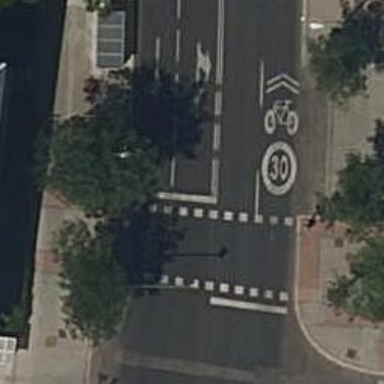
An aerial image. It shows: Road crossing with traffic signals.